Field crop: maize
Growth stage: 2
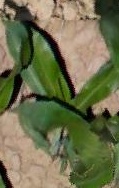
Species: maize